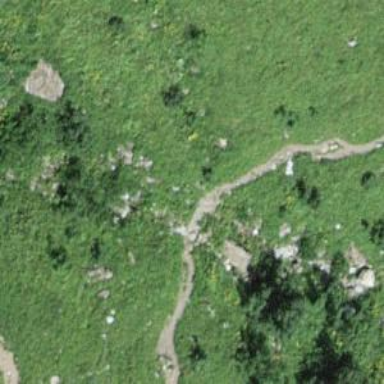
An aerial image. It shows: Path with ground surface that is impassable due to its roughness.